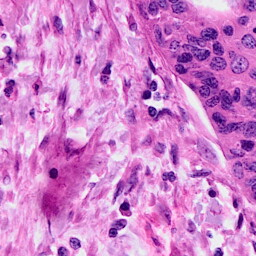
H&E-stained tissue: Cervix